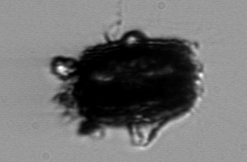
Label: Thalassiosira_TAG_external_detritus